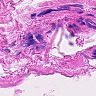
Metastatic tissue present: no